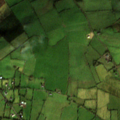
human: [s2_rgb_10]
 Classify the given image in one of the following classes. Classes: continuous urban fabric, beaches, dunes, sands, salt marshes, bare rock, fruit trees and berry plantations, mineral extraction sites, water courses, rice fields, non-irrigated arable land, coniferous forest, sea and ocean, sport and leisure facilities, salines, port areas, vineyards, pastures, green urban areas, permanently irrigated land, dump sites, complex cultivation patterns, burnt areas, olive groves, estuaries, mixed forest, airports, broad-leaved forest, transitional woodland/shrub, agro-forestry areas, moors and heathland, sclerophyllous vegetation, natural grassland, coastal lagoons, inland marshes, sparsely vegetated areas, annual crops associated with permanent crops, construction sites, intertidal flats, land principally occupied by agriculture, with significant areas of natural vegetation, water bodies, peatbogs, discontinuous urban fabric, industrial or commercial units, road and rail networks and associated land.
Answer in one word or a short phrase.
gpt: pastures, broad-leaved forest